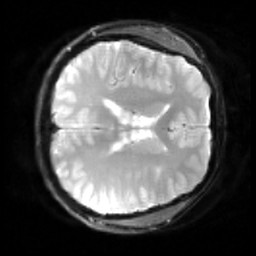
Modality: inplaneT2
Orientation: axial
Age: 27
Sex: female
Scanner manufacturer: siemens
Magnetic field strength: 3 T
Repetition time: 5 s
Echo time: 0.034 s